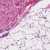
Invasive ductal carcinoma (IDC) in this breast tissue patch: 0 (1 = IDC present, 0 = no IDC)